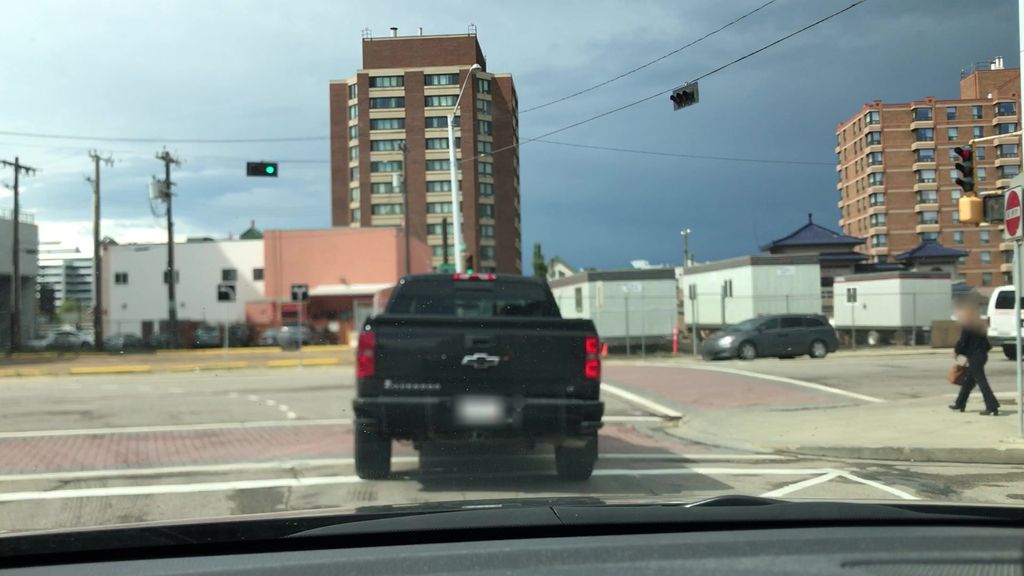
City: edmonton